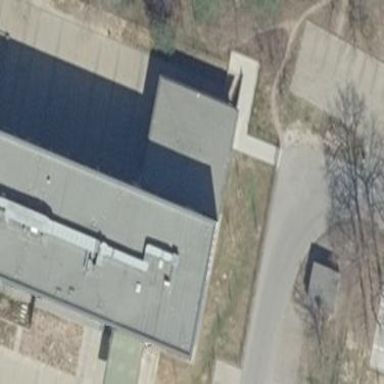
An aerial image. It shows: School building with flat roof.